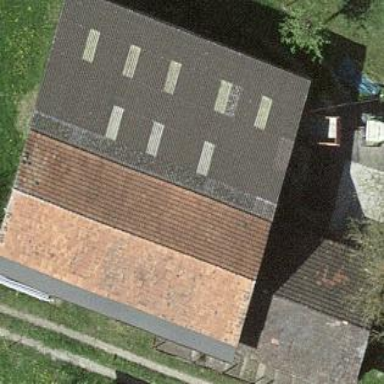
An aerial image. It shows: Rural barn.